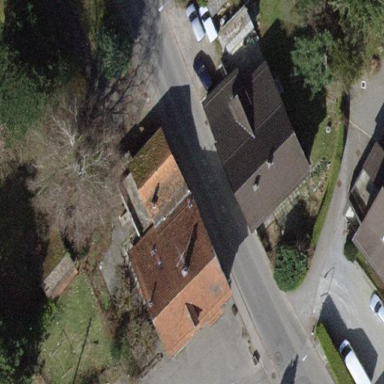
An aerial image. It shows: Simple and straightforward house.